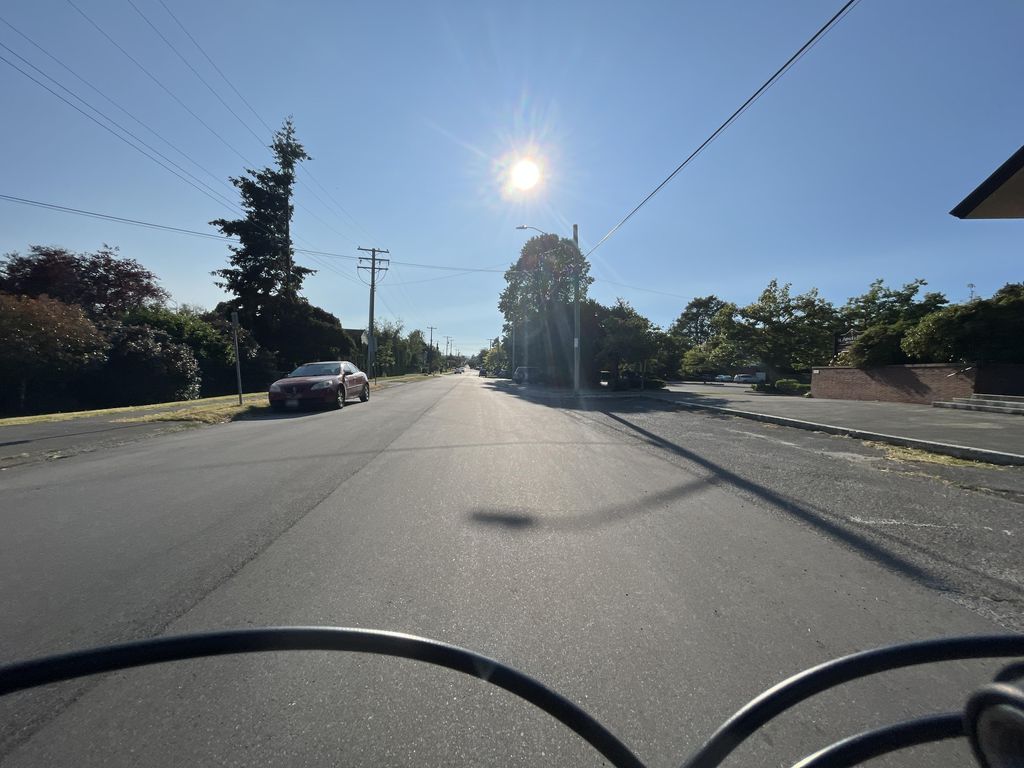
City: victoria